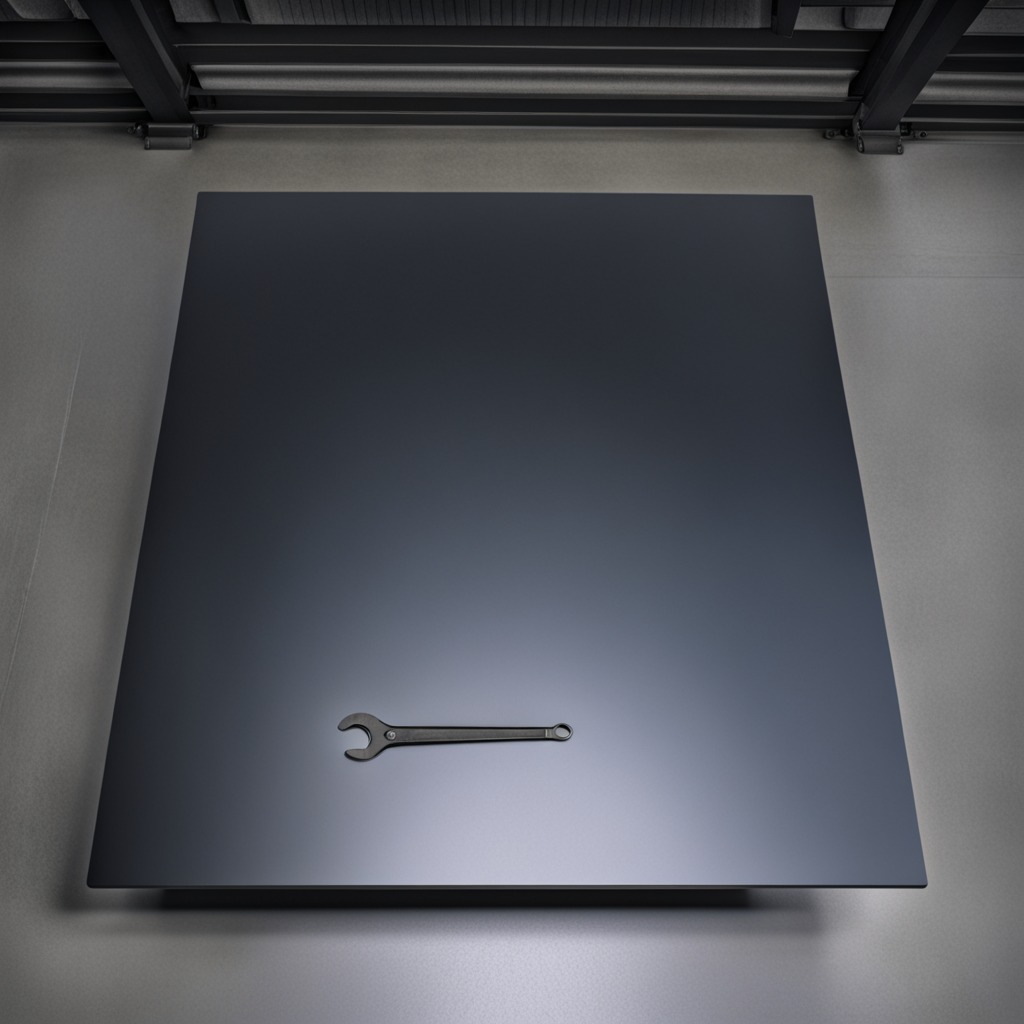
A wrench is lying on the tabletop.